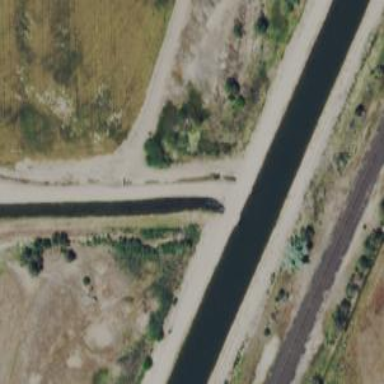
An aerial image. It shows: Canal culvert running through tunnel.